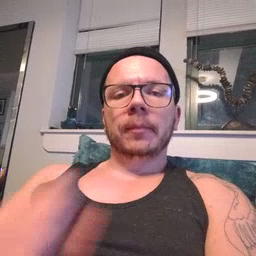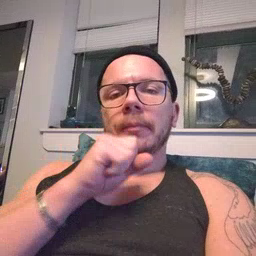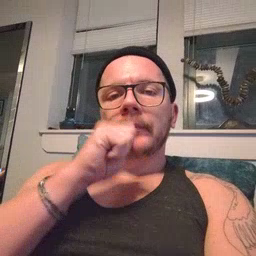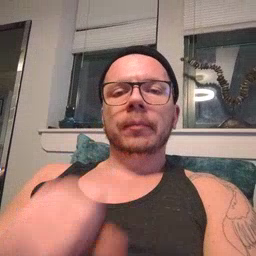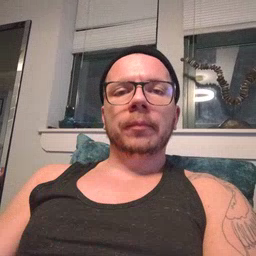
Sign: icecream